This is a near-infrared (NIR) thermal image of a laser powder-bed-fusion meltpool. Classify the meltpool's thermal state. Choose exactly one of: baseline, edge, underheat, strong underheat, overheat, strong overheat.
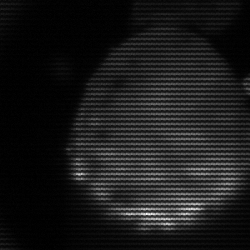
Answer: edge